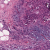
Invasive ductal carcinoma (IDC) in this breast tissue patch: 0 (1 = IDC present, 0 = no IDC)